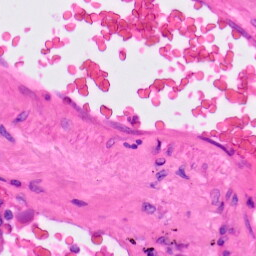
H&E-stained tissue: Lung